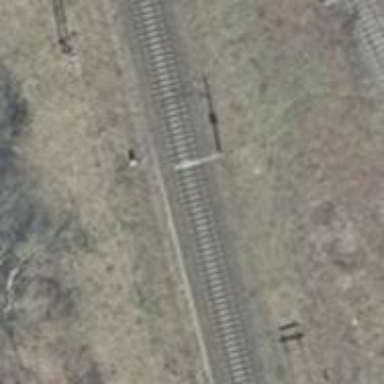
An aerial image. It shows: Railway milestone with catenary mast.